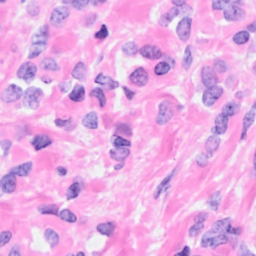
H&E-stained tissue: Breast